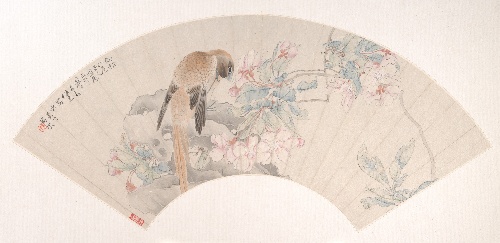
Title: 清  任薰   海棠小鳥  扇面|Bird on a Rock by a Flowering Branch
Artist: Ren Xun
Artist bio: Chinese, 1835–1893
Date: dated 1879
Object type: Folding fan mounted as an album leaf
Classification: Paintings
Medium: Folding fan mounted as an album leaf; ink and color on alum paper
Culture: China
Period: Qing dynasty (1644–1911)
Dimensions: 7 x 20 7/8 in. (17.8 x 53.0 cm)
Department: Asian Art
Credit line: Gift of Robert Hatfield Ellsworth, in memory of La Ferne Hatfield Ellsworth, 1986
Accession year: 1986
Repository: Metropolitan Museum of Art, New York, NY
Tags: Birds|Flowers